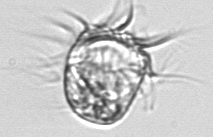
Label: Leegaardiella_ovalis